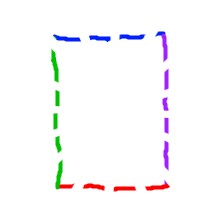
Shape: rectangle